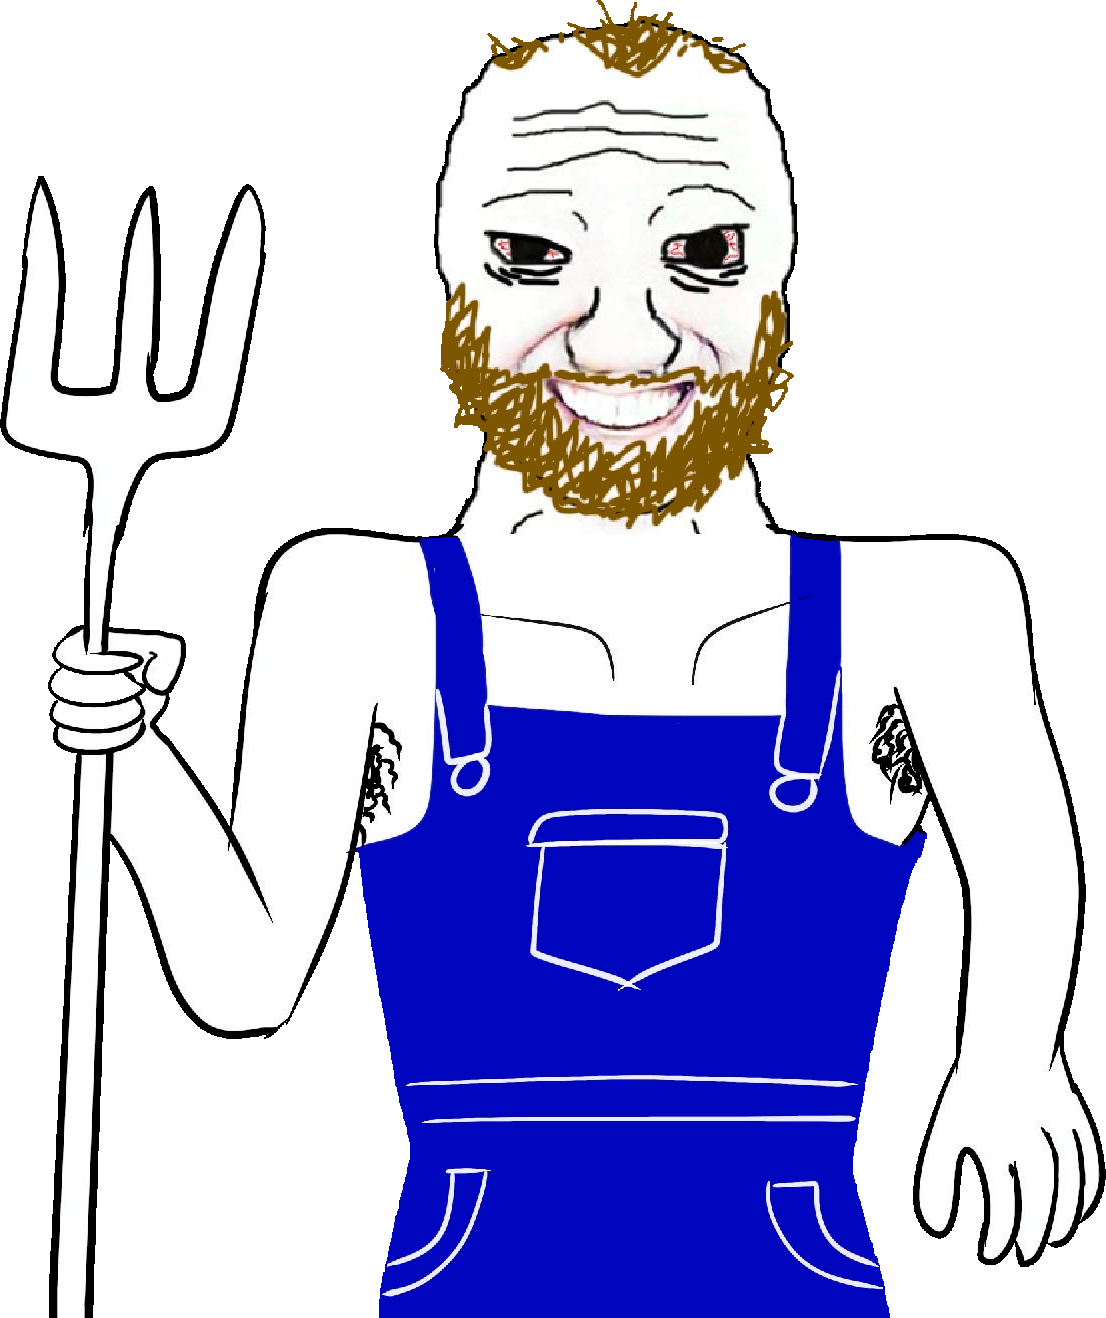
Label: 5_Coomer